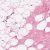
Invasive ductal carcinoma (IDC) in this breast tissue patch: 0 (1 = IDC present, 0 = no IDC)